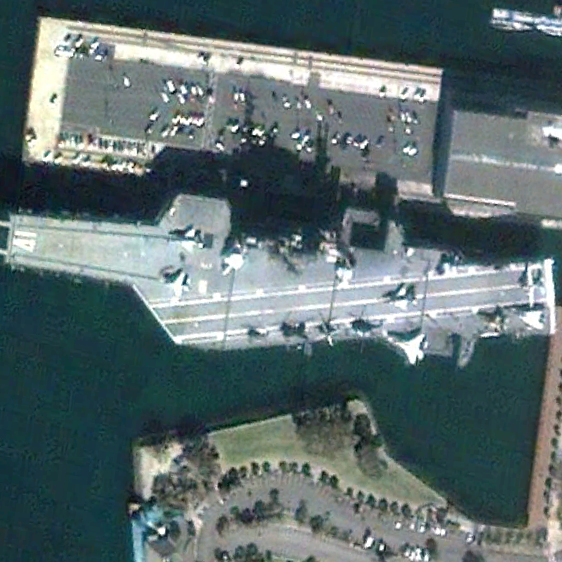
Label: aircraft_carrier